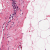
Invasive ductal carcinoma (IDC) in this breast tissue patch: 0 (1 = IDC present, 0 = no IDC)